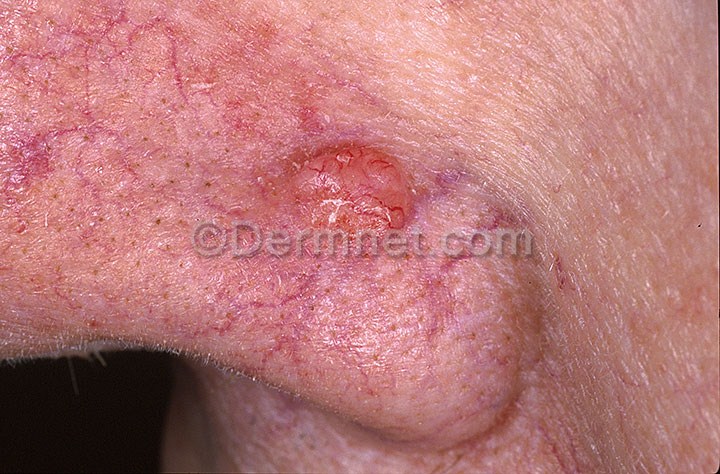
Disease: Actinic Keratosis Basal Cell Carcinoma and other Malignant Lesions